Aerial crown-view tile of a tropical tree (Barro Colorado Island, Panama), acquired 20240716:
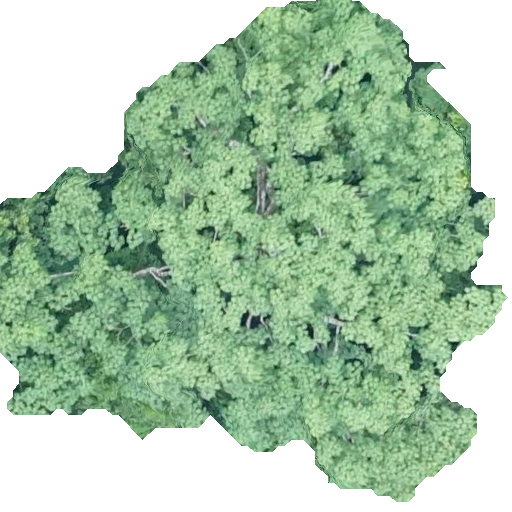
Species: Pseudobombax septenatum
GBIF accepted scientific name: Pseudobombax septenatum
Crown area: 276.145 m²